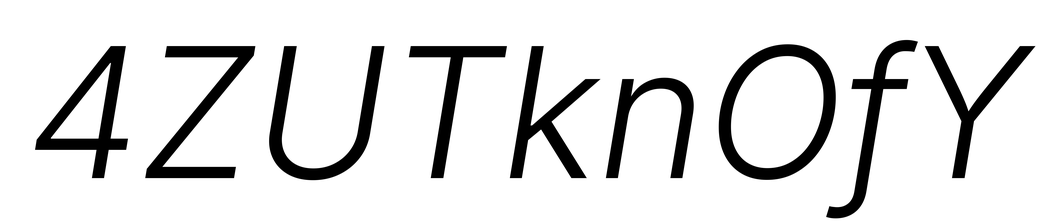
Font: Inter-Italic_Light_Italic